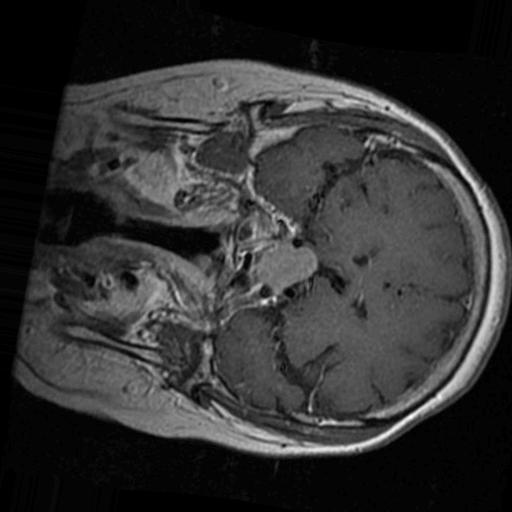
Label: brain_tumor